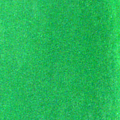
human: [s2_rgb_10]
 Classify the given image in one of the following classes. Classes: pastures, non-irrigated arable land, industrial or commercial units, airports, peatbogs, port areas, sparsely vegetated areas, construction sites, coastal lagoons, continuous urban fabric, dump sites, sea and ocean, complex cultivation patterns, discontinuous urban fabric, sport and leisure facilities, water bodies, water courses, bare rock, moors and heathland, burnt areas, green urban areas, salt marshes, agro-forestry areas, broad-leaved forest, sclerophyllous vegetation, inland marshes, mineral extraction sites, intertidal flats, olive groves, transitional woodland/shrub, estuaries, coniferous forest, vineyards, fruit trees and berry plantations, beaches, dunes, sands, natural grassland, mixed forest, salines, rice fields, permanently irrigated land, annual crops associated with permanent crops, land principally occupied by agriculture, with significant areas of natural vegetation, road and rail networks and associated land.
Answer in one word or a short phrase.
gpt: sea and ocean